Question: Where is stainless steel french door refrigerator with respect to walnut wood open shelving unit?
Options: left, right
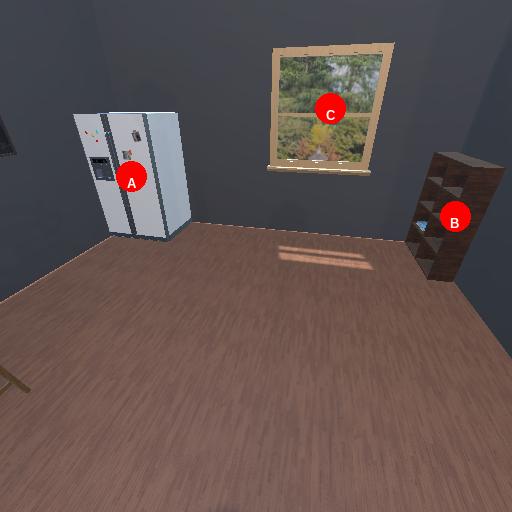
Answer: left